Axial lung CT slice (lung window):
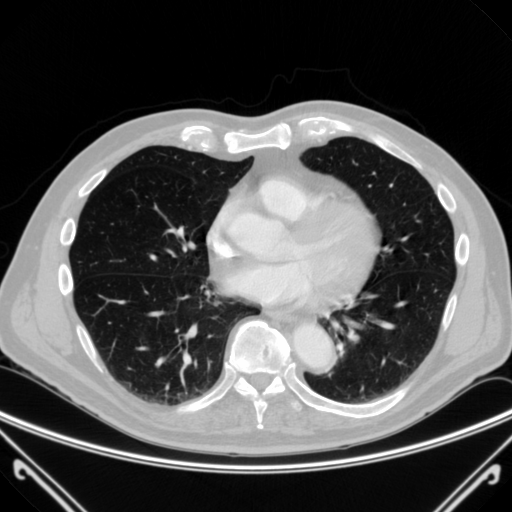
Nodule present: no